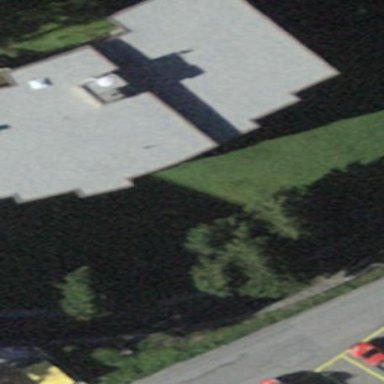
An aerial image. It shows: Building with flat roof.